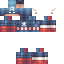
A male human skin with medium skin, wearing brown helmet dressed in a blue suit and red pants, featuring a closed mouth.